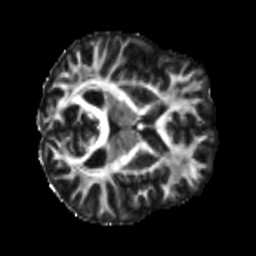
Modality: FA
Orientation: axial
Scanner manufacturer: siemens
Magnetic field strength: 3 T
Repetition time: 4 s
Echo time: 0.0594 s